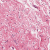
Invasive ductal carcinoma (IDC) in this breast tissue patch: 0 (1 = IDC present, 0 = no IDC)